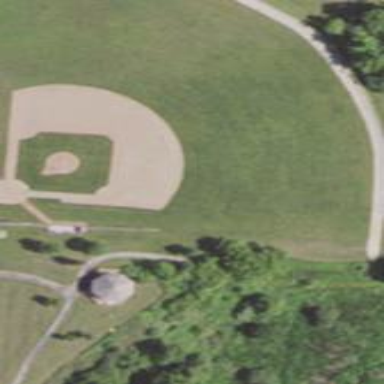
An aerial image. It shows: Baseball pitch for leisure land.